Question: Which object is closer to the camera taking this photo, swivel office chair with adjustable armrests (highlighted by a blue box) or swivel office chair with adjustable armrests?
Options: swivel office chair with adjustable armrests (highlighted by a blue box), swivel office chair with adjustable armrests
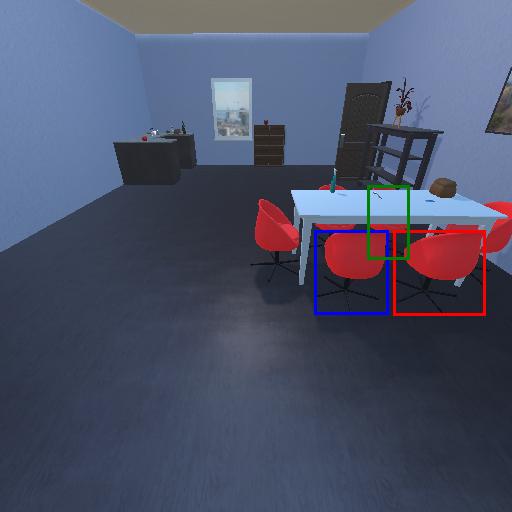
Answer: swivel office chair with adjustable armrests (highlighted by a blue box)